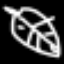
Label: leaf